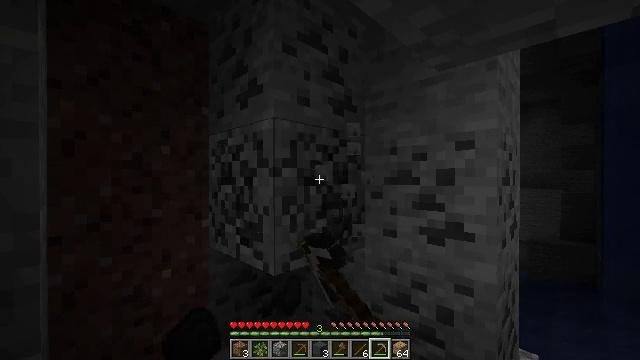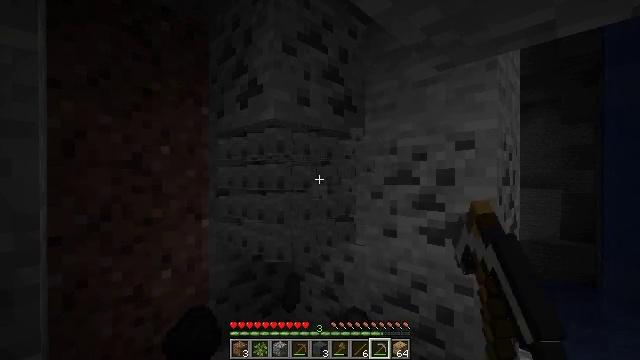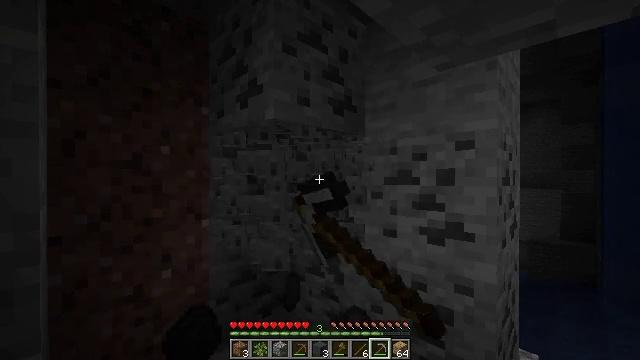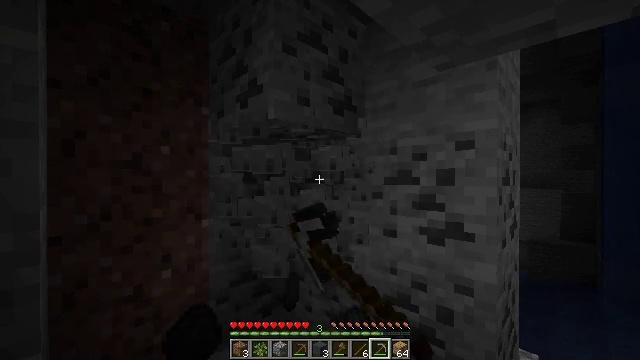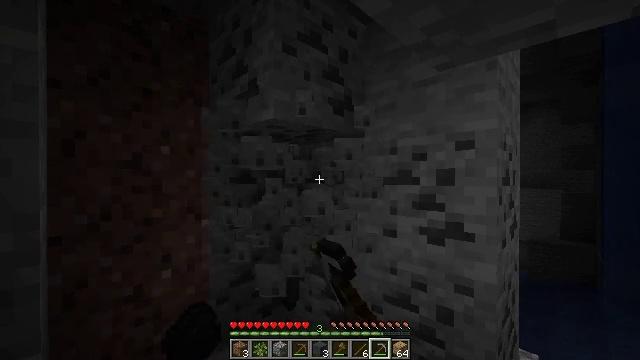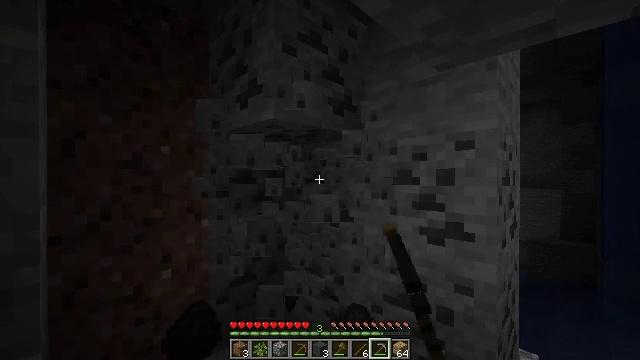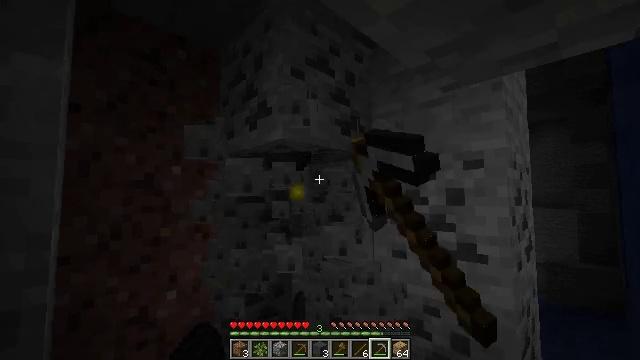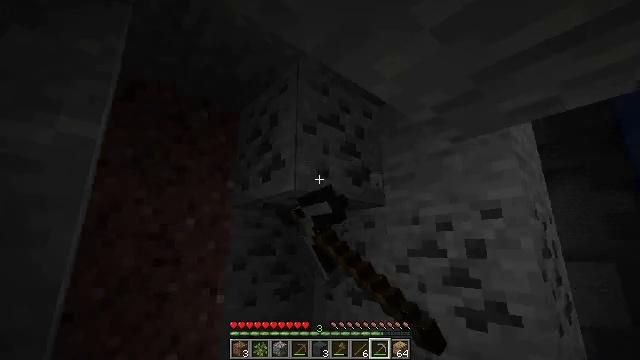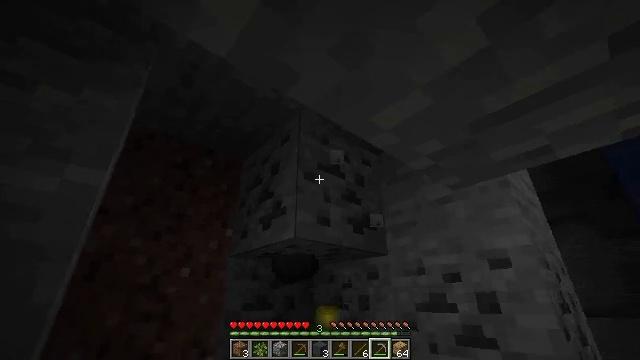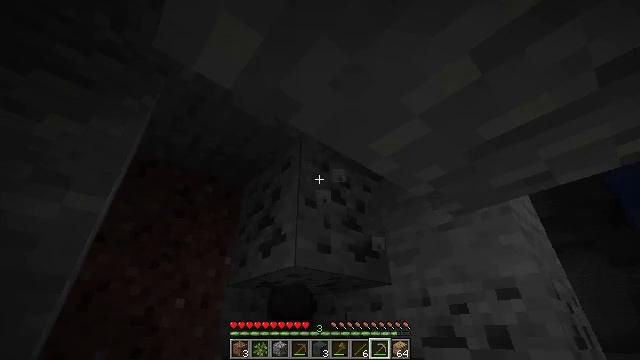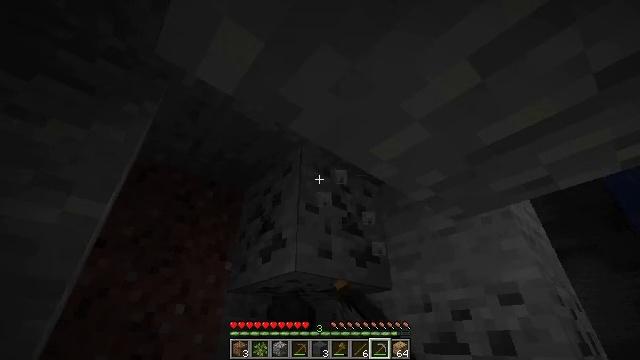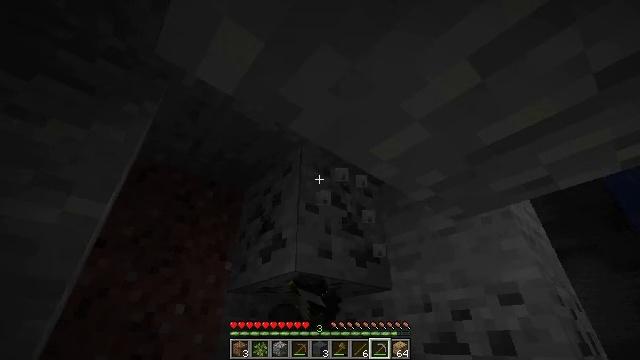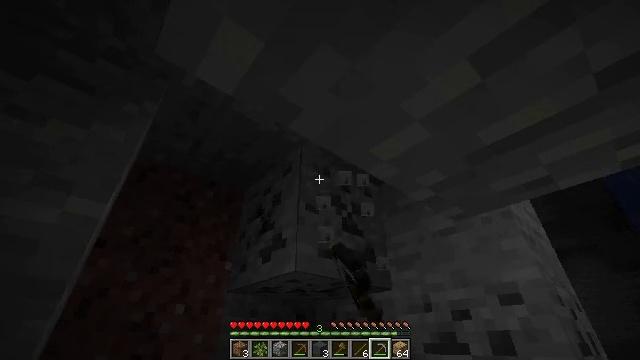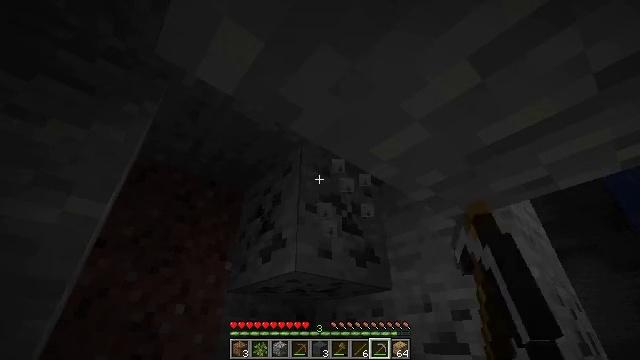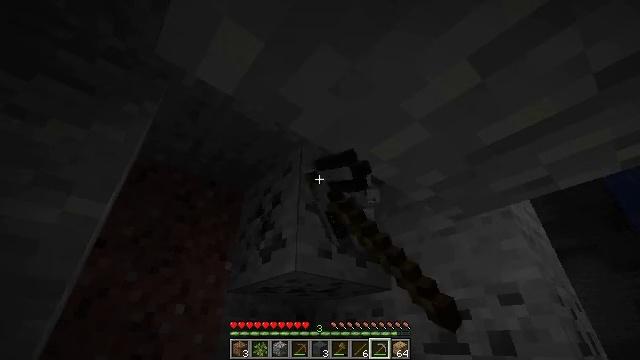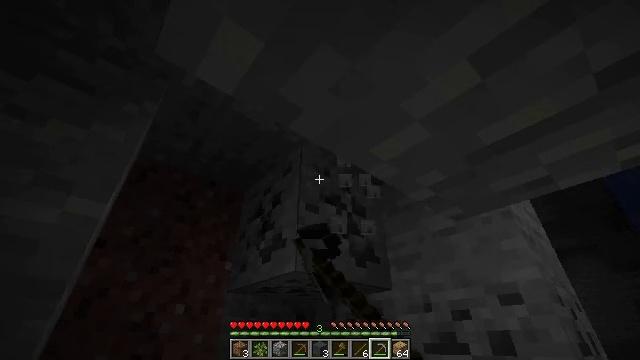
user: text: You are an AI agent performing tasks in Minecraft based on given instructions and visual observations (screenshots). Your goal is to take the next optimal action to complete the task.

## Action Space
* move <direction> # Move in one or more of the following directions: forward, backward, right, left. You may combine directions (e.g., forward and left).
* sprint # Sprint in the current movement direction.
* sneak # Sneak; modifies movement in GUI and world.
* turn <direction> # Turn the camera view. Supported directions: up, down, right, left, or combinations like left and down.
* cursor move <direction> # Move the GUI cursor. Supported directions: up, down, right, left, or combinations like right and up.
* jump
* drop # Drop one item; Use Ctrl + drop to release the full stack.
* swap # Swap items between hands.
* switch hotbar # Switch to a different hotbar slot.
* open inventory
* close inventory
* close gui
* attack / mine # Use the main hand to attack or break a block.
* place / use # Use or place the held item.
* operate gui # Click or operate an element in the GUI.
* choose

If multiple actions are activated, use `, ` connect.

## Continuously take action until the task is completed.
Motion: motion action
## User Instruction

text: Break the coal ore to collect coal.
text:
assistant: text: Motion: attack / mine
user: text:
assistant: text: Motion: attack / mine
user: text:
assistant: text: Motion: attack / mine
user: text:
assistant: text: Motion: attack / mine
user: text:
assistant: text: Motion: attack / mine
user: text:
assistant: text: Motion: turn left and up, attack / mine
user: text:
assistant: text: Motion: turn left and up, attack / mine
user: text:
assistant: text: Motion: turn up, attack / mine
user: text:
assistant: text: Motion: turn up, attack / mine
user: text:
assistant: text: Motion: turn up, attack / mine
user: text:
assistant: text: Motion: attack / mine
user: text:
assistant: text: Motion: attack / mine
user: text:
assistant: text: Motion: attack / mine
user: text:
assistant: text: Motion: attack / mine
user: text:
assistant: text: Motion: attack / mine
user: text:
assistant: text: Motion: attack / mine
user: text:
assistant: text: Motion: attack / mine
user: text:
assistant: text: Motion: turn left and down, attack / mine
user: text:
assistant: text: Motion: turn down, attack / mine
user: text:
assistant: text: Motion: turn down, attack / mine
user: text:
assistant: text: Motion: turn down, attack / mine
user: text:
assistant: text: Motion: attack / mine
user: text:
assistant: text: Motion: attack / mine
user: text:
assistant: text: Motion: attack / mine
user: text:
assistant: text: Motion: attack / mine
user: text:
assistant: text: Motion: attack / mine
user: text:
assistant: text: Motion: attack / mine
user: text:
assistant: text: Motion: attack / mine
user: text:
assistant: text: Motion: attack / mine
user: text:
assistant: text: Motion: attack / mine